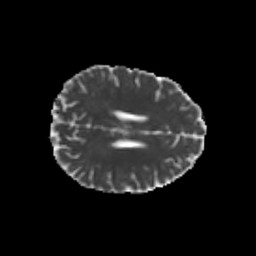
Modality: MD
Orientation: axial
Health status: healthy
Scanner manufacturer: philips
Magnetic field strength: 3 T
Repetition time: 6.964 s
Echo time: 0.092 s